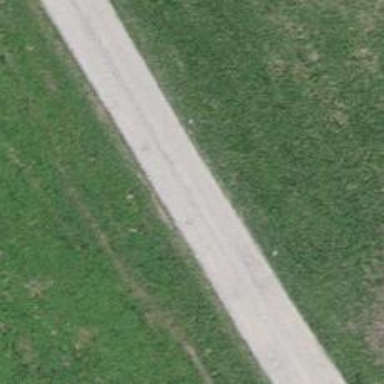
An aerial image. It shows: Gravel track with grade2 tracktype.